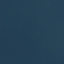
Label: SeaLake